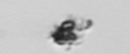
Label: detritus